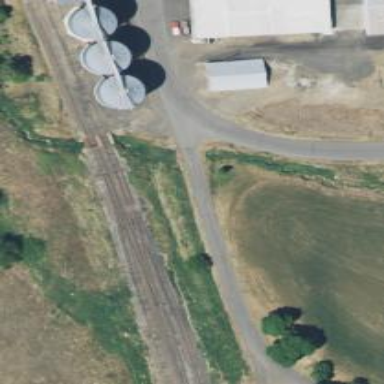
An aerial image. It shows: Railway siding for service.